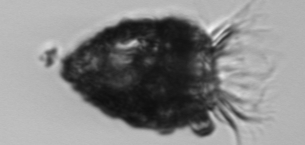
Label: Stenosemella_pacifica